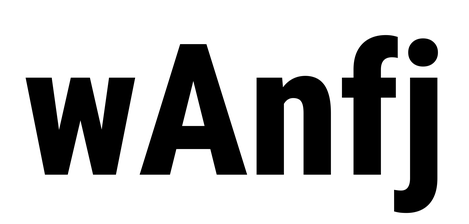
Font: Roboto_Condensed_ExtraBold